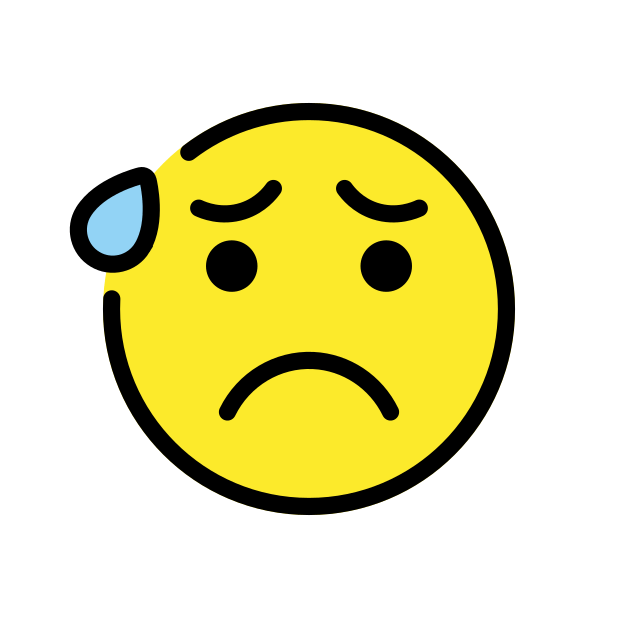
Emoji: 😰
Name: face with open mouth and cold sweat
Unicode: 0x1f630